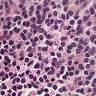
Metastatic tissue present: no